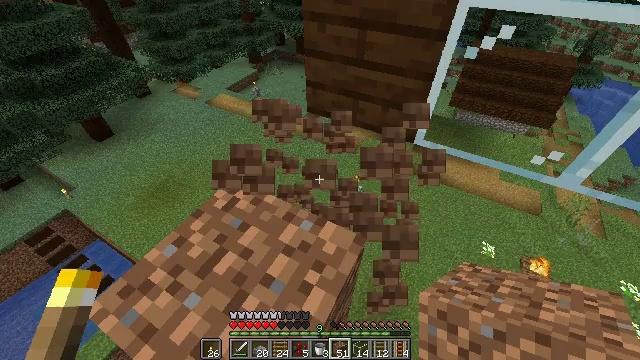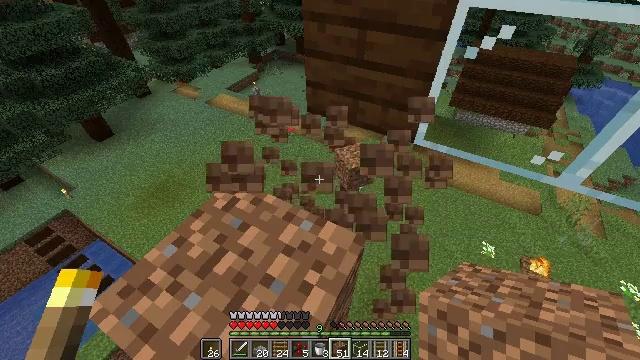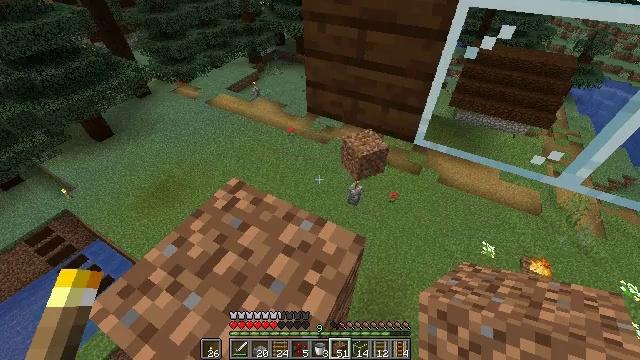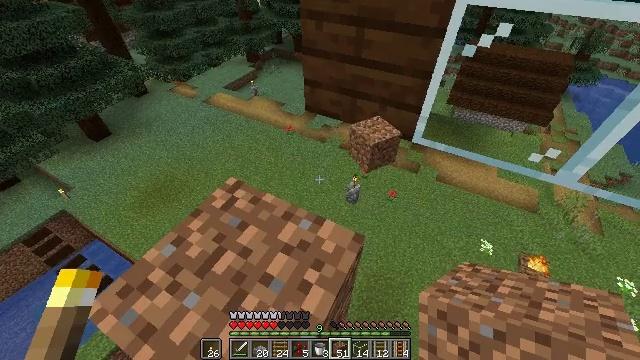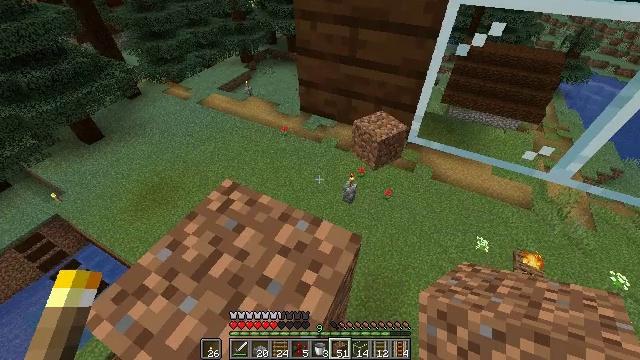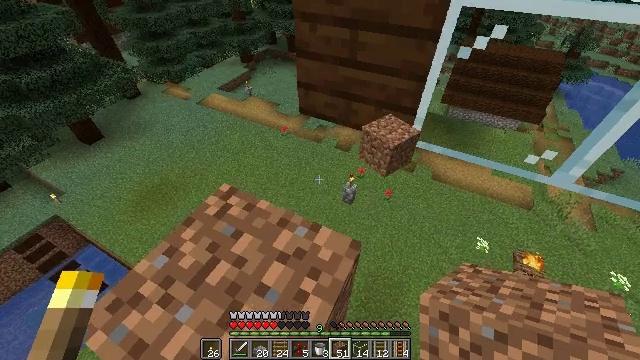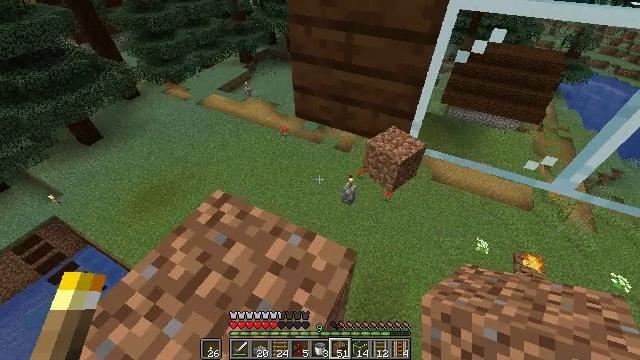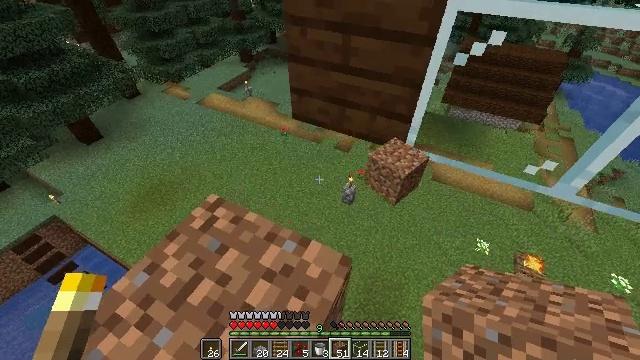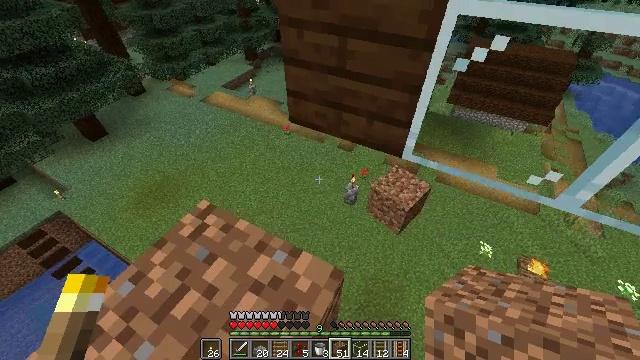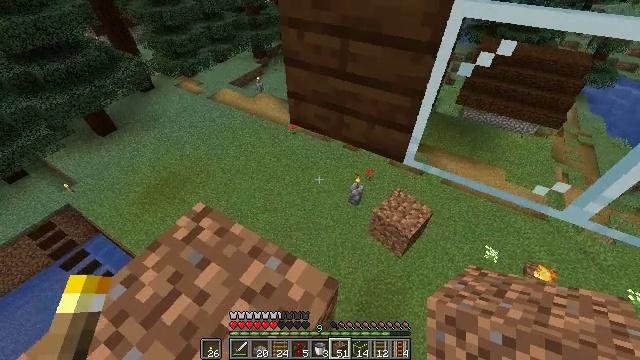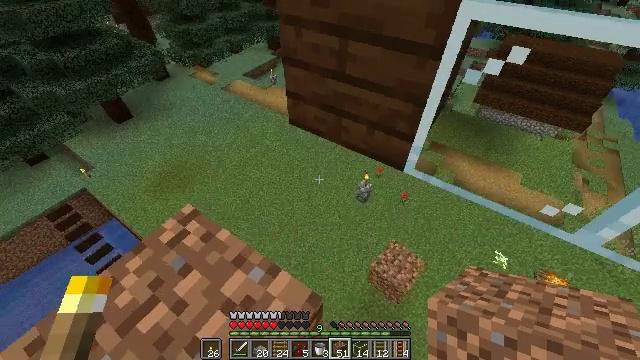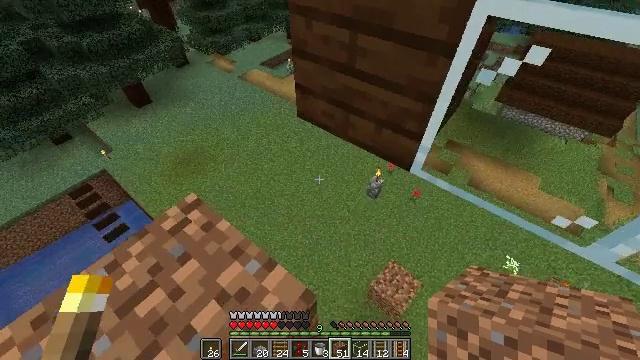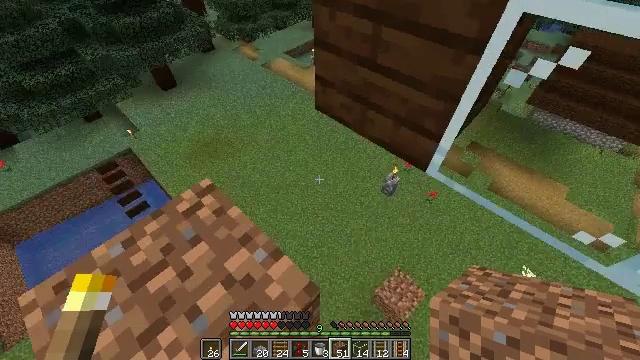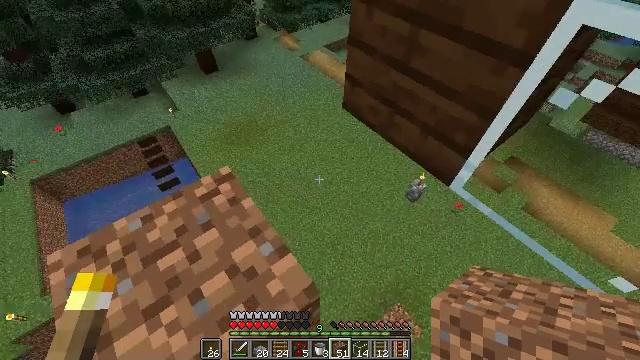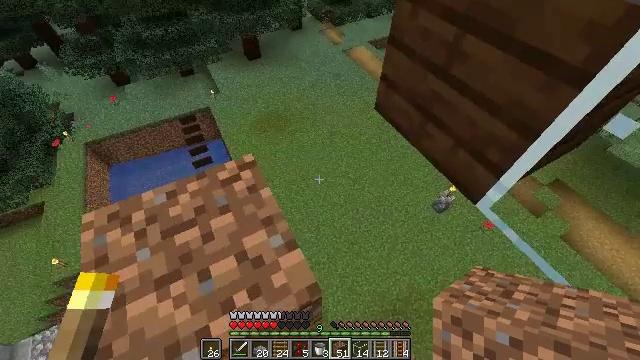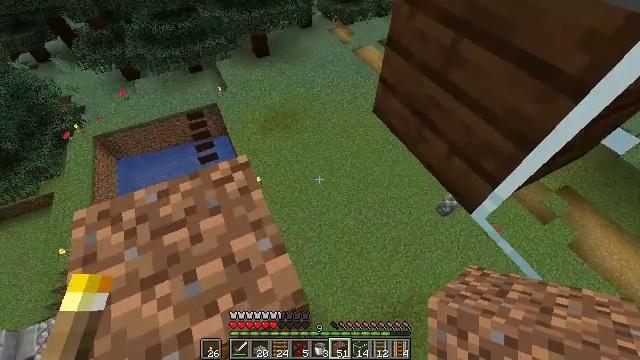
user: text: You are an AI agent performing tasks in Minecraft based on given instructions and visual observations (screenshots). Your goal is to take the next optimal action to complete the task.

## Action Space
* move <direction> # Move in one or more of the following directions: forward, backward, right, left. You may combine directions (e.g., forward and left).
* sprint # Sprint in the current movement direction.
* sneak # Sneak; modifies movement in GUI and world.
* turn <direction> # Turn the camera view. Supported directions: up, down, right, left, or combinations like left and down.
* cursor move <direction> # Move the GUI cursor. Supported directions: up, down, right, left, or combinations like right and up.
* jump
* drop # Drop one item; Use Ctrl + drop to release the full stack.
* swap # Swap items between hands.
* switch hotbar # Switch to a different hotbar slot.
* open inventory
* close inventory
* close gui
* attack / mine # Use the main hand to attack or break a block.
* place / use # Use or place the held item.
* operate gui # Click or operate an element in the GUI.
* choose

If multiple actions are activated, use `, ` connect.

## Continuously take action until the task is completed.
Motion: motion action
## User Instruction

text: Break the existing dark oak planks.
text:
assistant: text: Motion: sneak, attack / mine
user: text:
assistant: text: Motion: sneak, attack / mine
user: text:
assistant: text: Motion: sneak, attack / mine
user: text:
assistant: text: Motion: move forward, sneak, turn right
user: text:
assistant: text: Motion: move forward and move right, sneak
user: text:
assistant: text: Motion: move forward and move right, sneak
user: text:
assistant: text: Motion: move forward and move right, sneak
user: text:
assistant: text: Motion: move forward and move right, sneak, turn left
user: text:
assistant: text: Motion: move forward and move right, sneak, turn left
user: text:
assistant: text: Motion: move forward and move right, sneak, turn left and down
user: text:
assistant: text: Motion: move right, sneak, turn left and down
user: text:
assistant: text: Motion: move right, sneak, turn left and down
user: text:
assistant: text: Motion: move right, sneak, turn left and down
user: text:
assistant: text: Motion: move right, sneak, turn left and down
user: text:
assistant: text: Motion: move right, sneak, turn left
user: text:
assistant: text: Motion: move right, sneak
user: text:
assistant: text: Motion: move right, sneak, turn right and up
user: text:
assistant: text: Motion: move right, sneak, turn right and up
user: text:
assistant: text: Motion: move left, sneak, turn right and up
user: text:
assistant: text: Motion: move forward and move left, sneak, turn right and up
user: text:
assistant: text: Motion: move forward and move left, sneak, turn right and up
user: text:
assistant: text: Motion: move left, sneak, attack / mine
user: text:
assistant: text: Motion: move left, sneak, attack / mine
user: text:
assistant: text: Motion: sneak, attack / mine
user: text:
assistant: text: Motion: sneak, turn right, attack / mine
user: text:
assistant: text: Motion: sneak, turn right, attack / mine
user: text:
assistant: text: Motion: sneak, turn right, attack / mine
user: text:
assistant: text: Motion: sneak, turn right, attack / mine
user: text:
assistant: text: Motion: sneak, turn right, attack / mine
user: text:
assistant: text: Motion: sneak, attack / mine